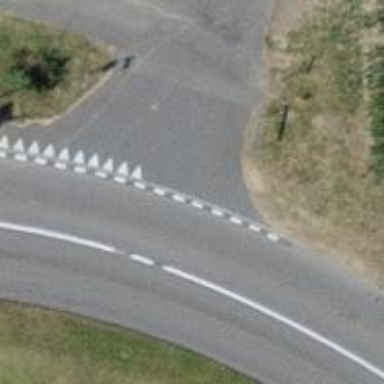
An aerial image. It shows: Road with "give way" sign.